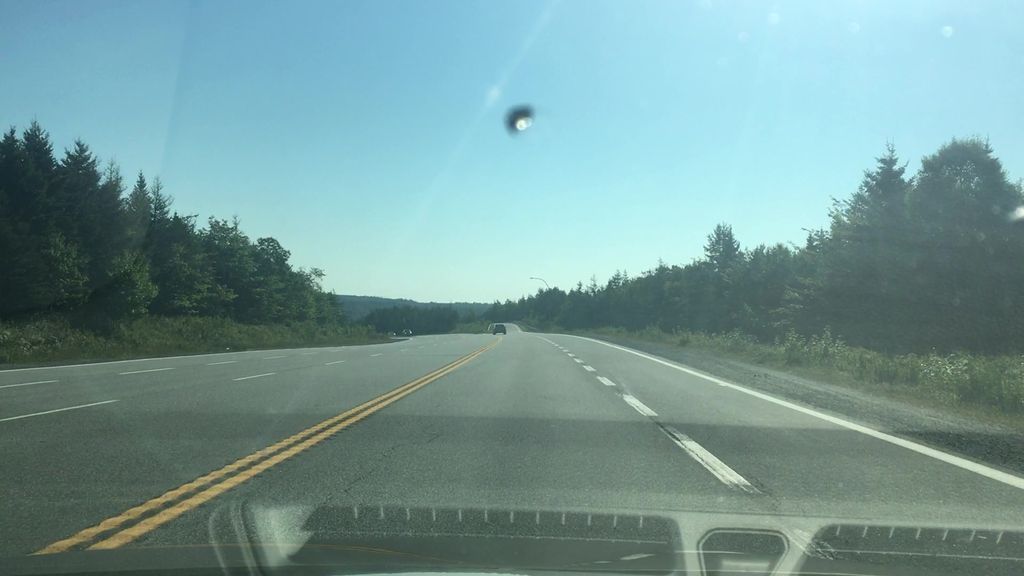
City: halifax